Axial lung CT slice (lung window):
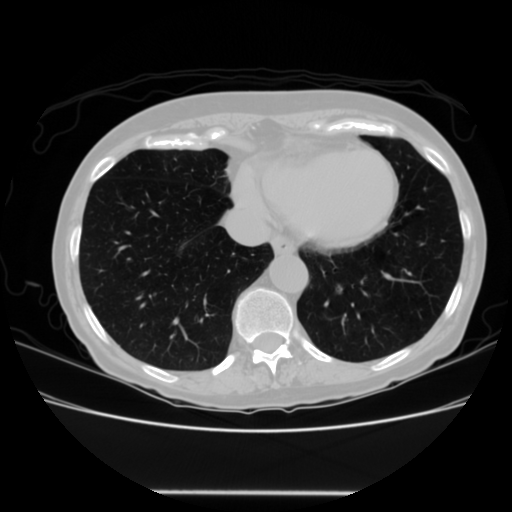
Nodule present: no